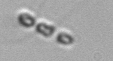
Label: Chaetoceros